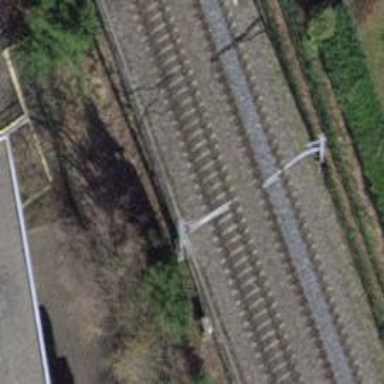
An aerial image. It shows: Single-track railway with electrified contact lines.